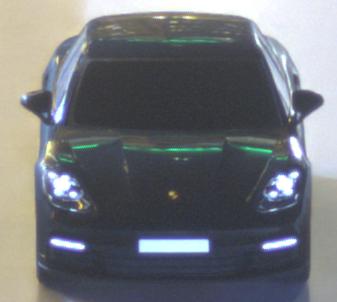
Make: Porsche
Model: Panamera
Detailed model: Panamera (971)
Model produced from: 2016/11
Model produced until: 2018/08
Doors: 5
Color: black
Road condition: wet road
Daytime: night
Contrast: high contrast